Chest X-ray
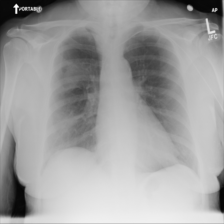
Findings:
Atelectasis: negative
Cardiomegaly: negative
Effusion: negative
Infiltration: negative
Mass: negative
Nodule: positive
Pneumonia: negative
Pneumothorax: negative
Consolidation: negative
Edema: negative
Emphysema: negative
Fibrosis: negative
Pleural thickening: negative
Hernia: negative